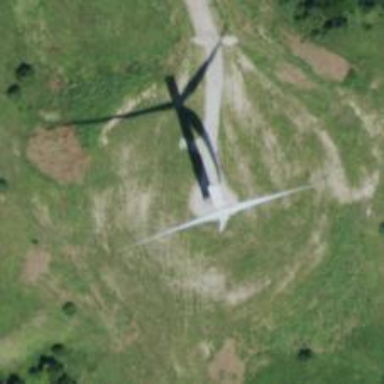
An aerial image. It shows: Wind generator in the form of horizontal axis wind turbine.